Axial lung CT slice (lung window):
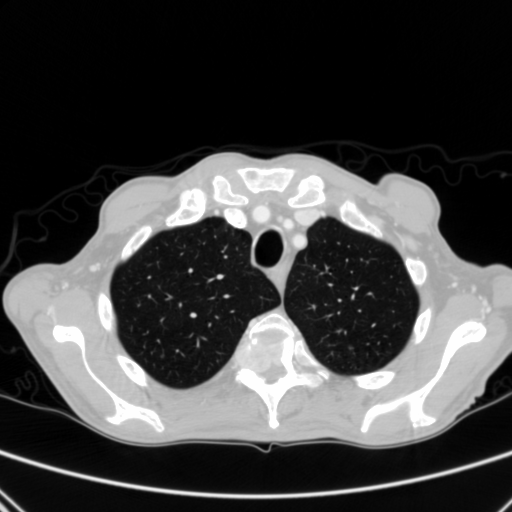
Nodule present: no